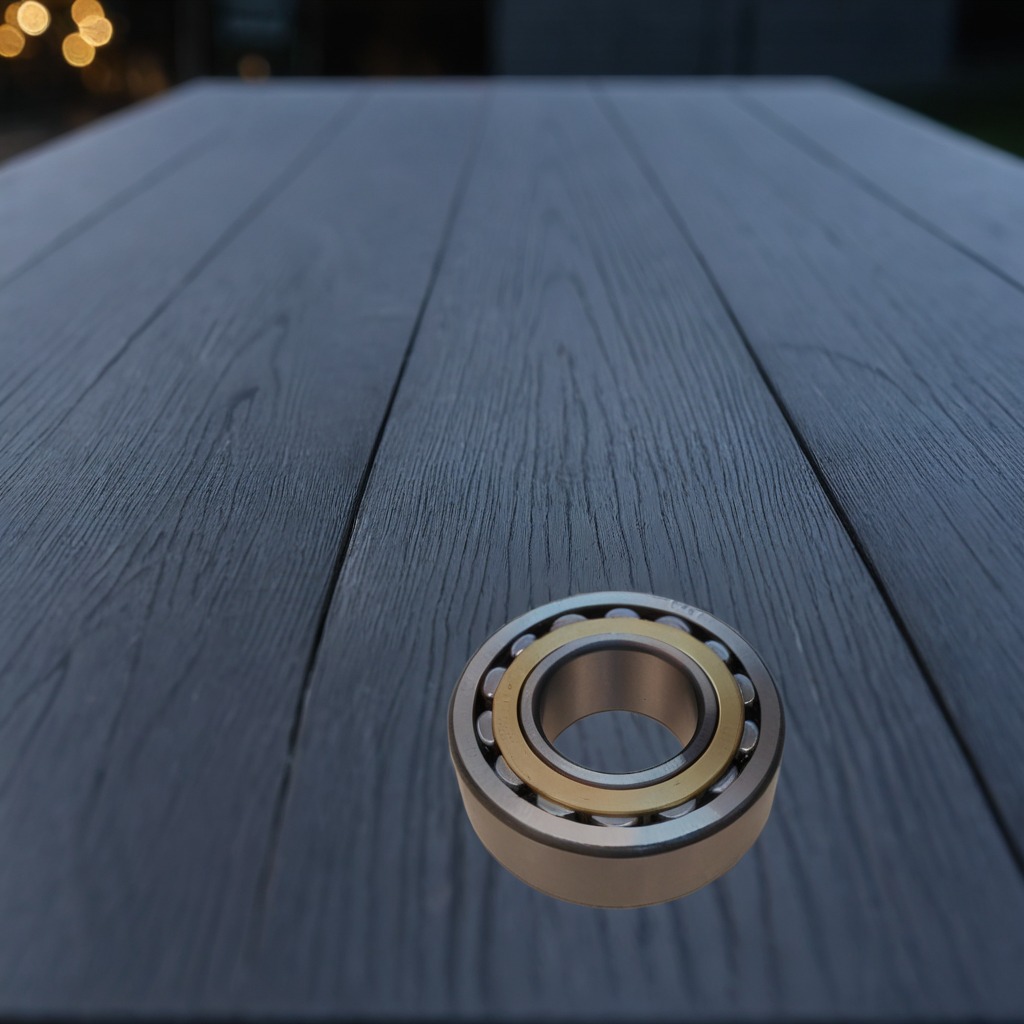
A metal ball bearing is lying on a table in a small garage at twilight.